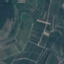
Land use / land cover class: PermanentCrop